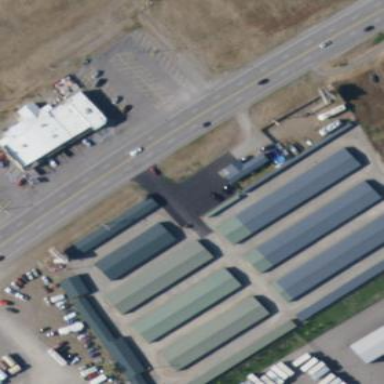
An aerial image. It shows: Storage rental shop located in building.